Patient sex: M
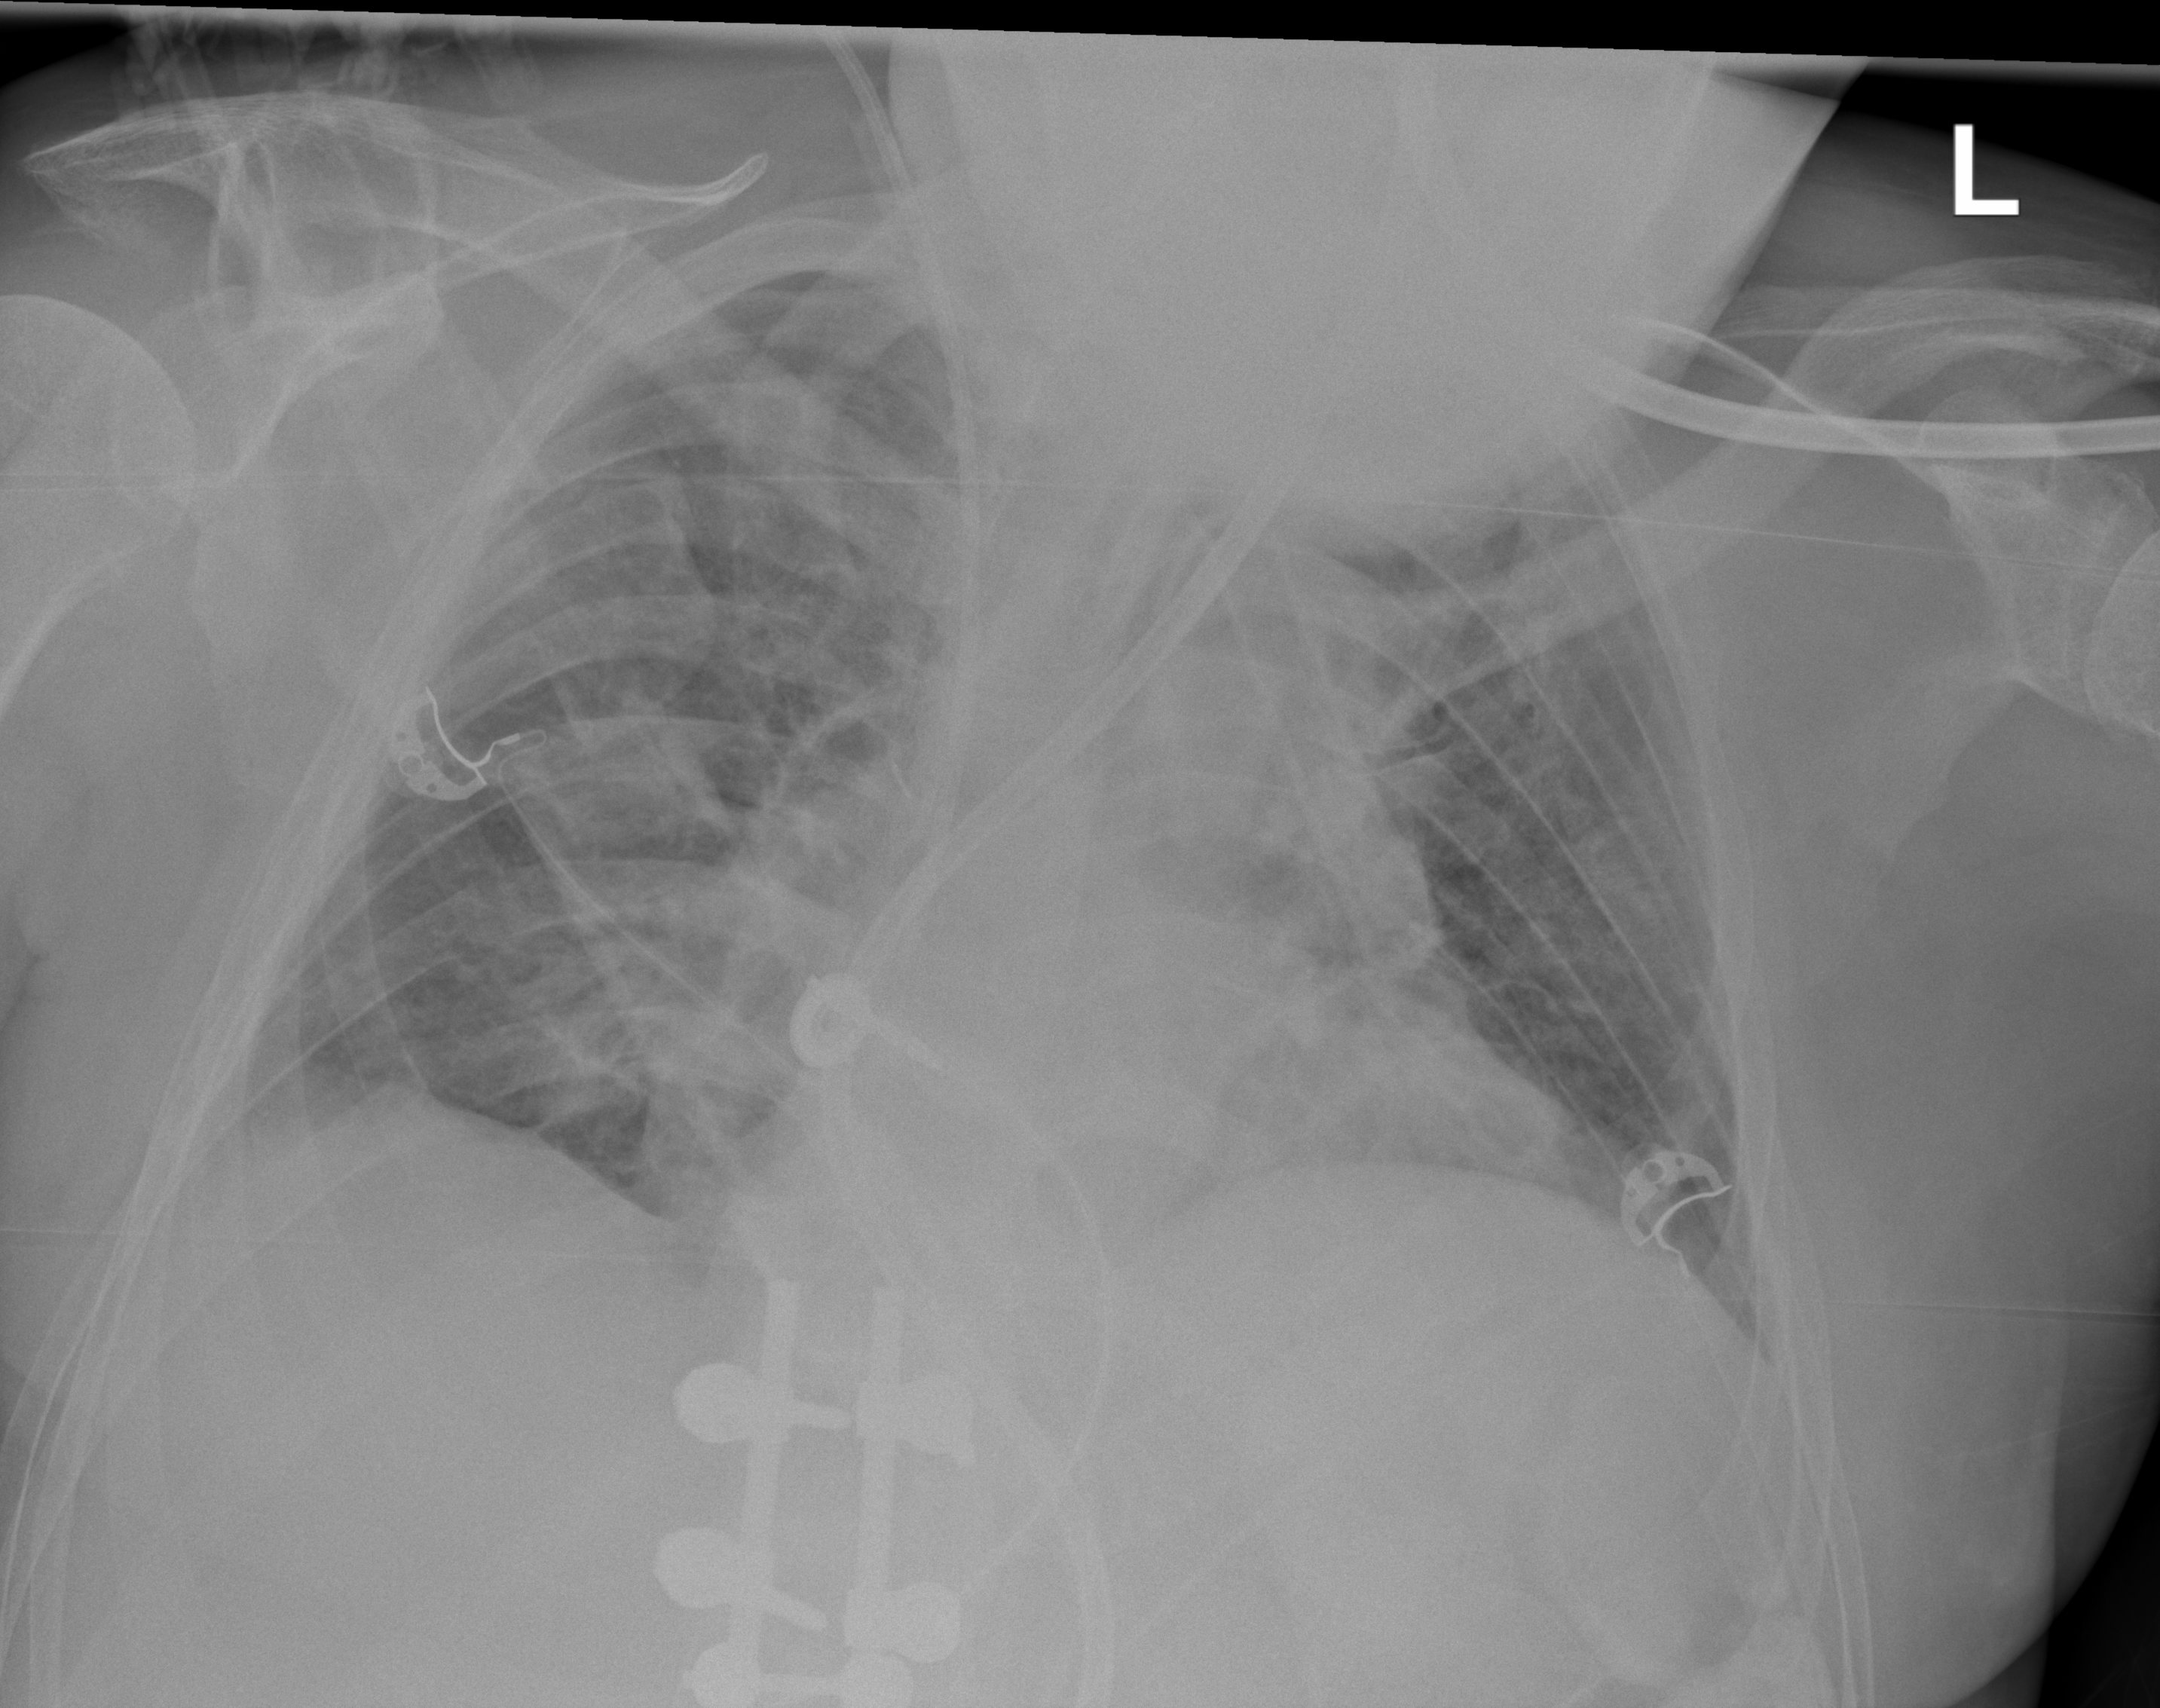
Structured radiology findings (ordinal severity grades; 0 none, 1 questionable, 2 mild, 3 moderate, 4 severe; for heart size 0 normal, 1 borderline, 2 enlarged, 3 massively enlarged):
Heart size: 2
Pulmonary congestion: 2
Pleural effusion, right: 2
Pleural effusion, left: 0
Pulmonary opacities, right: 3
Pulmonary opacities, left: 2
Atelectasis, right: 3
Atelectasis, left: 2